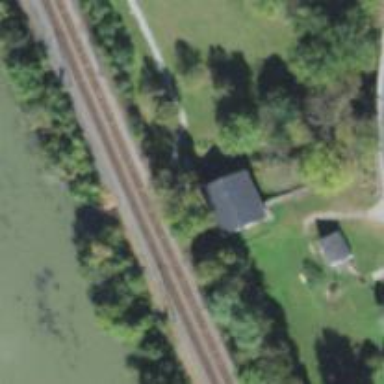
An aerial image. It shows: Railway track.